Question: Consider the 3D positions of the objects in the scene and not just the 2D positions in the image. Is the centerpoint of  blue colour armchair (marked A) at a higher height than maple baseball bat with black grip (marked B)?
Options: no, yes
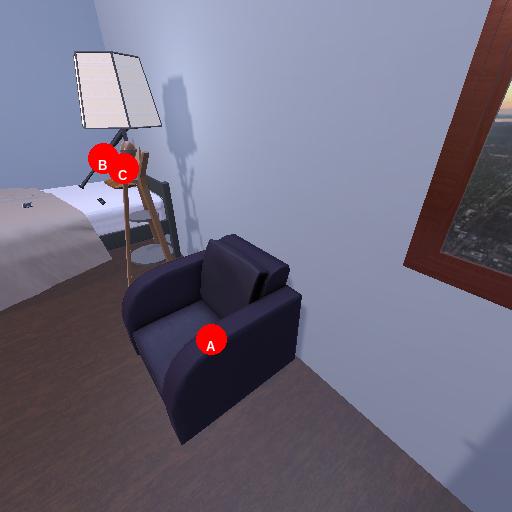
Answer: no